Interaction volume radius: 5 \u00c5
Interaction volume height: 45 \u00c5
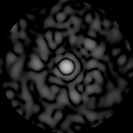
Disorder parameter: 0.8401